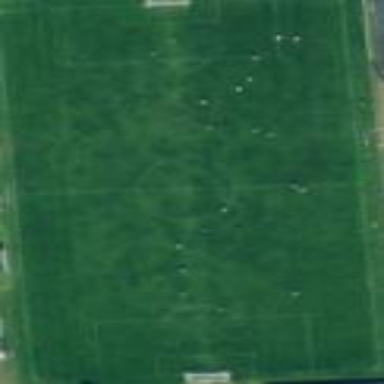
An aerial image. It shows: Soccer pitch designated for leisure and sports activities.